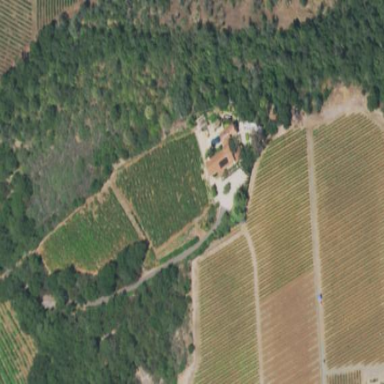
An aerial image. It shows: Vineyard with wine grapes as the main crop.